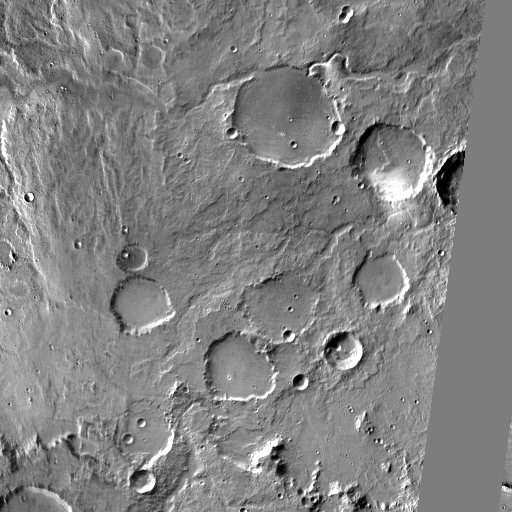
Crater classes present: Background, Other, Buried